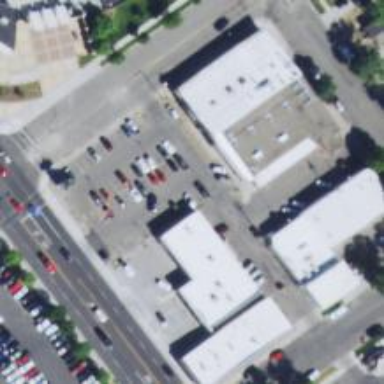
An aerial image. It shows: Pharmacy providing healthcare services.